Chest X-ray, AP view. Patient: 63 years old, sex M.
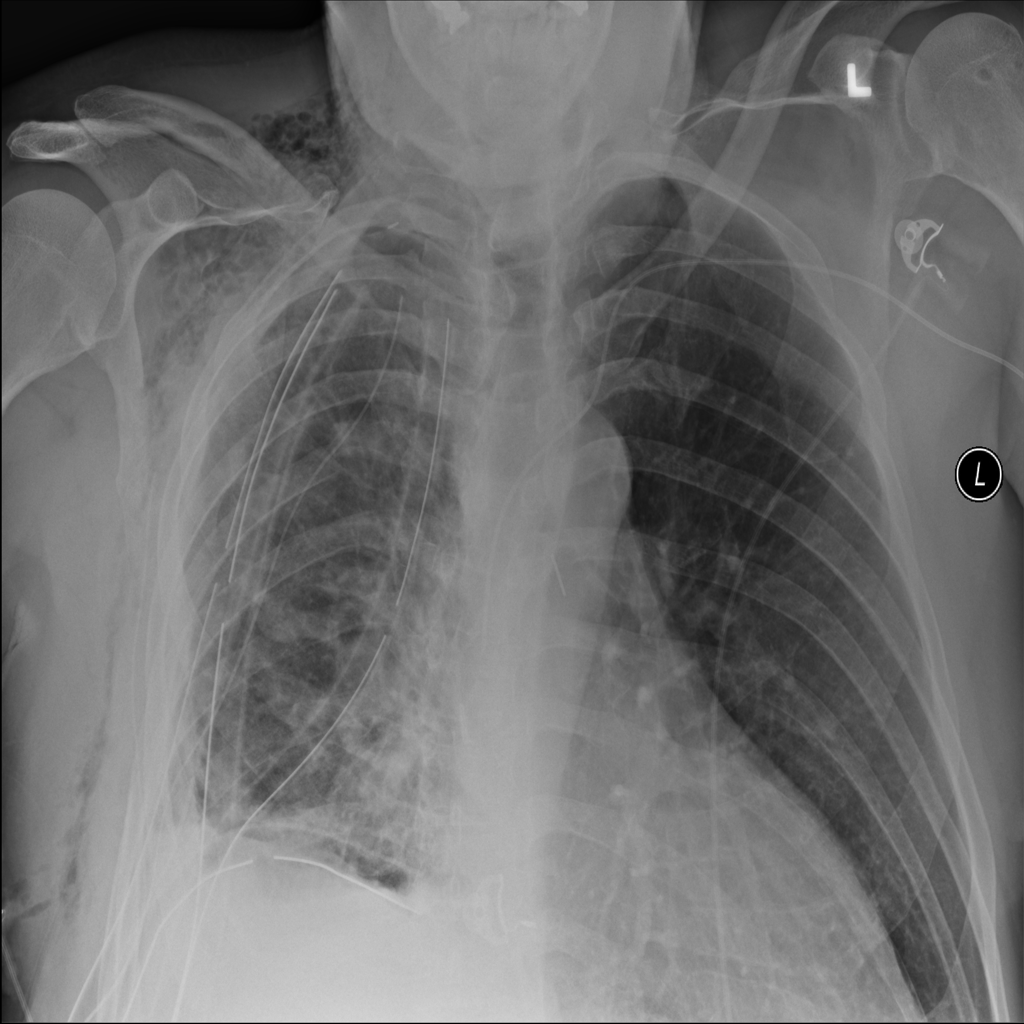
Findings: No Finding